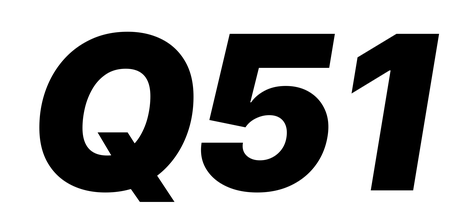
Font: Inter-Italic_Black_Italic